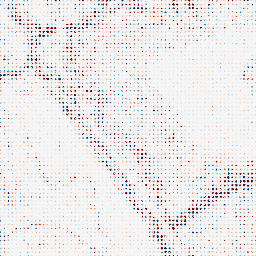
Category: wavelet
Decomposition family: wavelet_biorthogonal
Decomposition parameters: wavelet: bior4.4
level: 2
Upsampling method: sinc_blackman
Upsampling parameters: scale: 8
kernel_size: 4
Upsampling scale: 8